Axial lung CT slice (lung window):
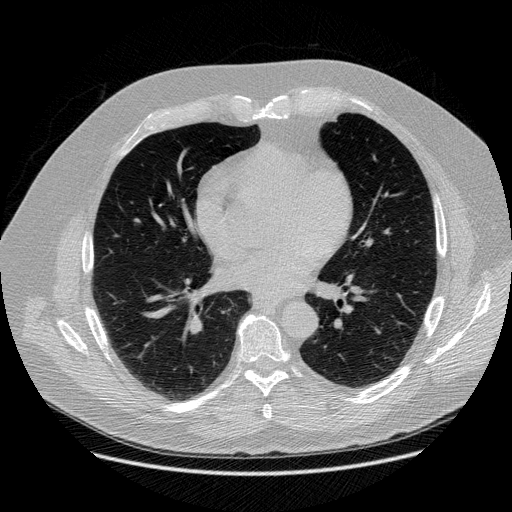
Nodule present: no